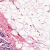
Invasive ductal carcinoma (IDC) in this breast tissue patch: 0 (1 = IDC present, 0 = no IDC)